Question: I can't seem to wrap my head around this problem and to figure it out properly. Logically, I should be able to click on and select the new li that has just been renamed. This is not the case though. Currenty, I am able to click on and to select any LI and it will become highlighted. Once I click on the rename button, and then click on the newly renamed li, the background color does not change but the rest still appear to work (the li's that have not been renamed). I have attached a pic of the problem below:

Here is the HTML markup:
'''
<!DOCTYPE html>
<html>
<head>
<script type='text/javascript' src='http://code.jquery.com/jquery-1.11.0.js'></script>
<style type='text/css'>
.active {
background-color: rgb(128,128,128);
}
#colors {
border: 1px solid #000;
width: 100px;
list-style: none;
margin: 0;
padding: 2px;
cursor: arrow;
}
</style>
<script type='text/javascript'>
function renameLI() {
var li = $('#colors').find('.active')
li.replaceWith('<input type="text" id="change_me" value='+li.text()+'>');
}
$(window).load(function(){
$('li').click(function(){
$('li.active').removeClass('active');
$(this).addClass('active');
});
$('#colors').focusout(function() {
$('#change_me').replaceWith('<li>' + $("#change_me").val() + '</li>');
});
});
</script>
</head>
<body>
<input type="button" value="raname" id="rename" onclick="renameLI()">
<ul id="colors">
<li>red</li>
<li>green</li>
<li>blue</li>
<li>yellow</li>
<li>orange</li>
<li>purple</li>
</ul>
</body>
</html>
'''
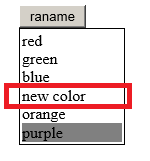
Answer: You can use html() instead of replaceWith().
'''
$(function () {
$("#rename").on("click", function(){
var li = $('#colors').find('.active');
li.html('<input type="text" id="change_me" value='+li.text()+'>');
});
$('li').on("click", function () {
$('li.active').removeClass('active');
$(this).addClass('active');
});
$('#colors').on("focusout", function () {
$('#change_me').replaceWith('<li>' + $("#change_me").val() + '</li>');
});
});
'''
Here's a working <URL>
I also cleaned up your click() with on() and removed your onclick in HTML to your jQuery code.